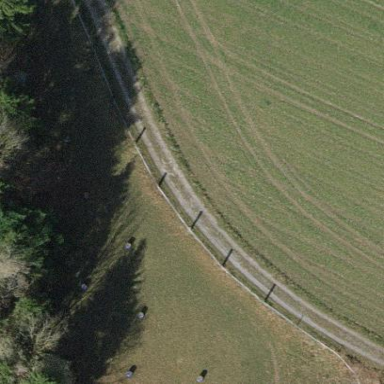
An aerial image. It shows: Meadow bordered by fence.